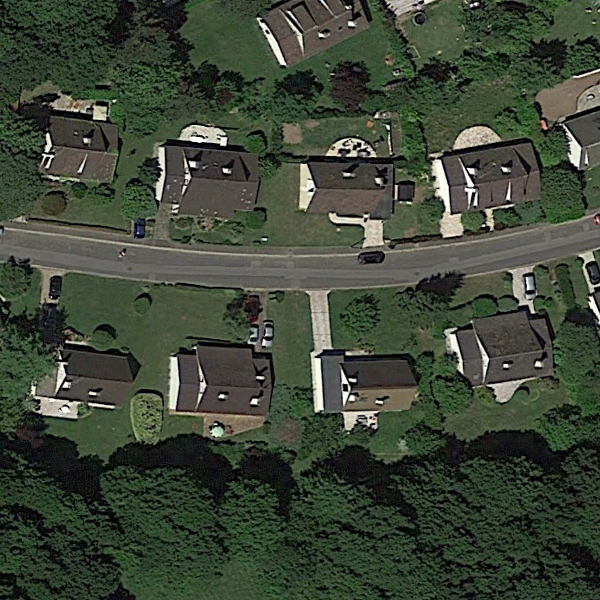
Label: MediumResidential